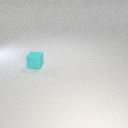
small cyan rubber cube